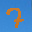
Label: 7